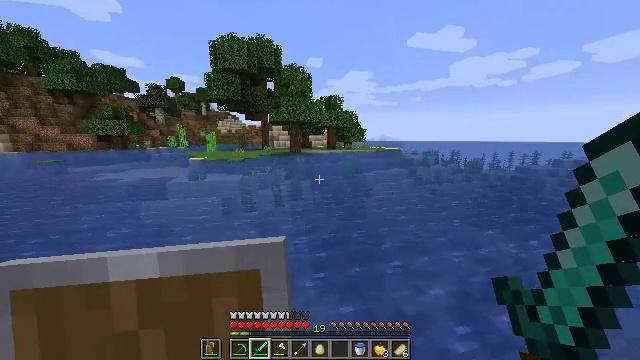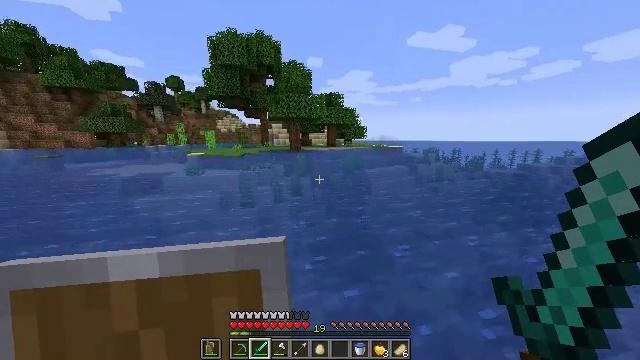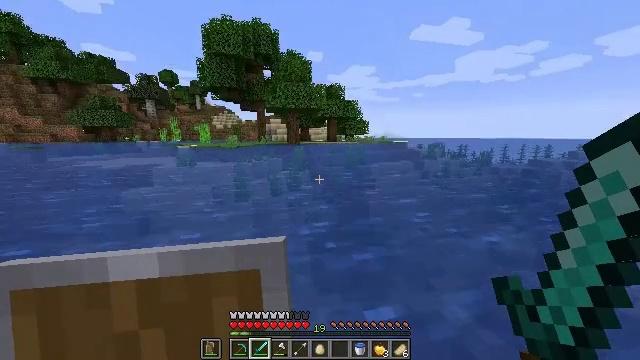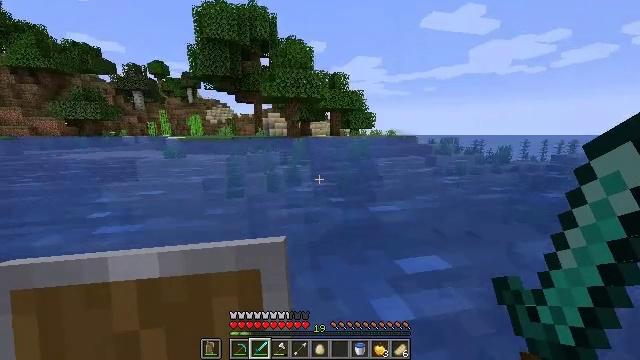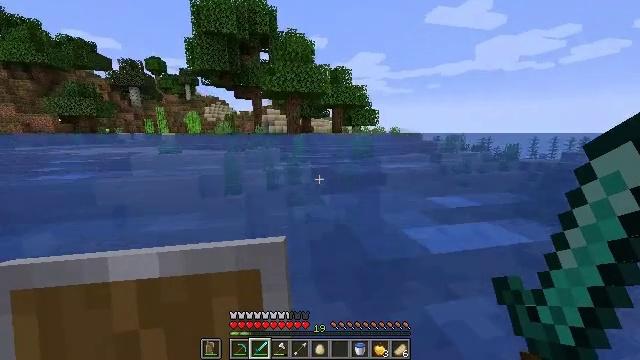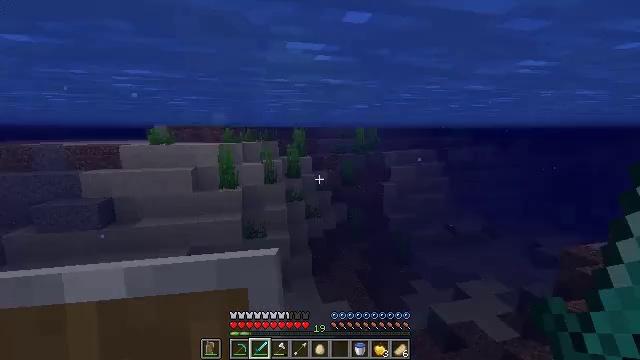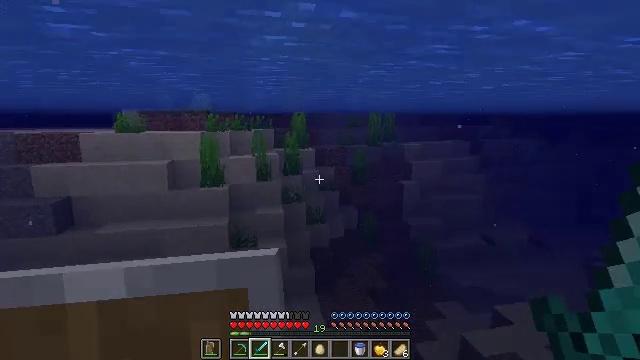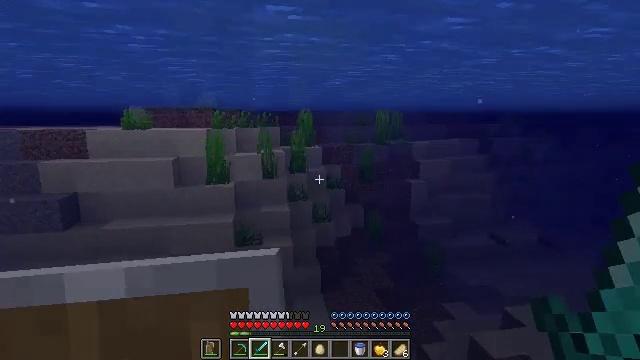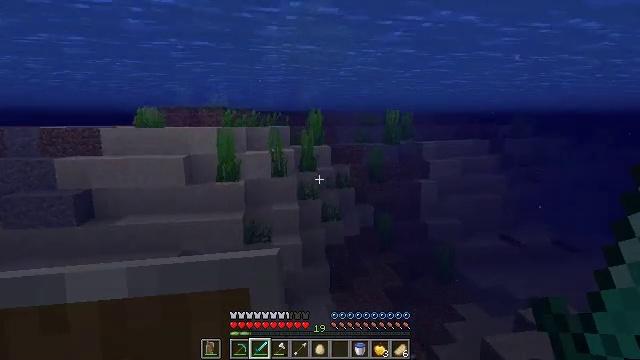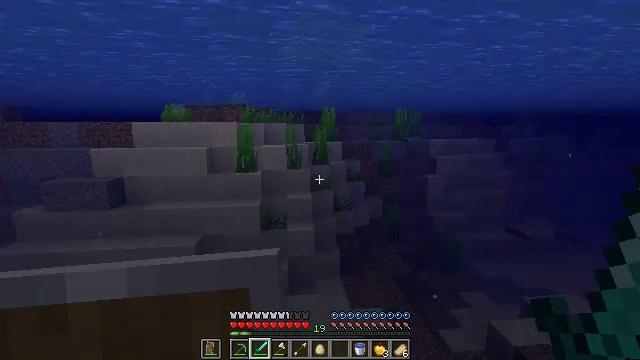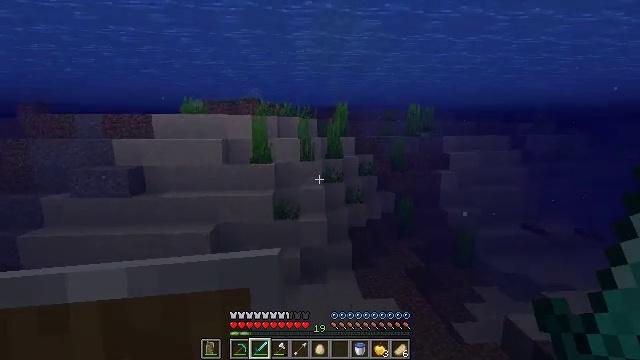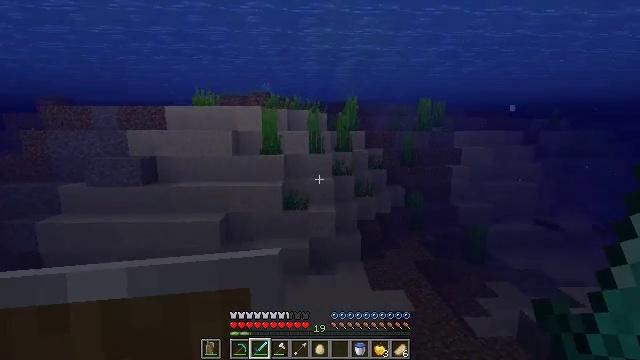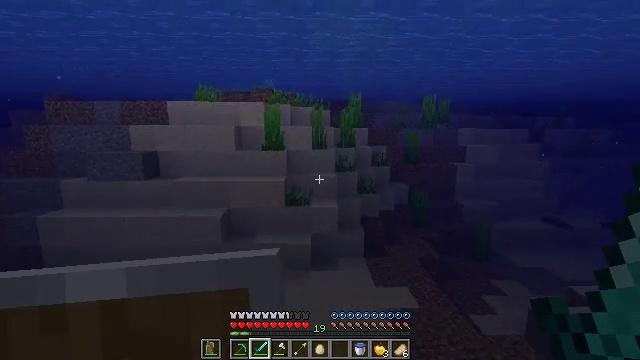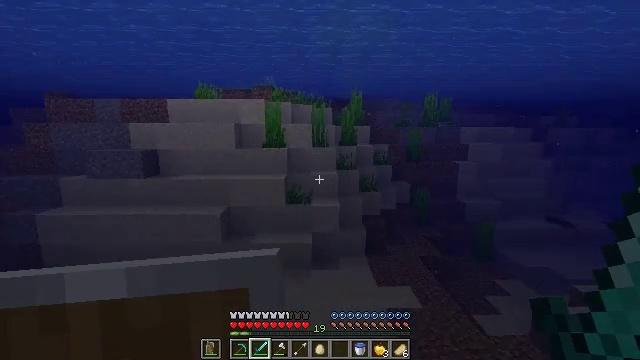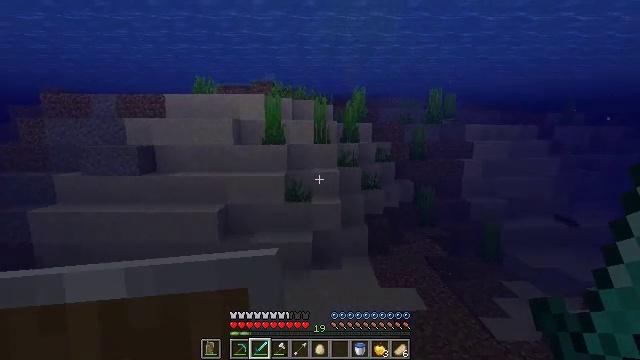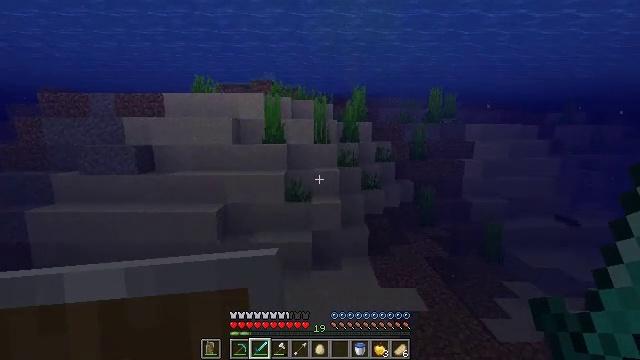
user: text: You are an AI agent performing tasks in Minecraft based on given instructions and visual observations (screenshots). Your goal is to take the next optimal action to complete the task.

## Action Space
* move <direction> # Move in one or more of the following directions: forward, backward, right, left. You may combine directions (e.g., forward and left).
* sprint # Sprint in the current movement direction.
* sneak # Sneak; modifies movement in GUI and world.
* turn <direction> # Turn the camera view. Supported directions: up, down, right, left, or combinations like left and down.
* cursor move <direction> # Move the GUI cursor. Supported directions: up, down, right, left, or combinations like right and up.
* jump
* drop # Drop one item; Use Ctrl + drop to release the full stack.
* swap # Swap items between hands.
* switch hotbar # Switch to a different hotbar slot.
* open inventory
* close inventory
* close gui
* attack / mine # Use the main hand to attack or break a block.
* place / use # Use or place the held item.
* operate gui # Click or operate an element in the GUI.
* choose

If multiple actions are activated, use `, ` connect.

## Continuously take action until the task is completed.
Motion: motion action
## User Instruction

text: Collect sand to make glass.
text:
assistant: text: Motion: move forward, sprint
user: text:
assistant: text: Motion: move forward, sprint
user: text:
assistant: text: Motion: move forward, sprint
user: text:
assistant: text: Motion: move forward, sprint
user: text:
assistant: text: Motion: move forward, sprint
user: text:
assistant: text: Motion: move forward, sprint
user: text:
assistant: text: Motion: move forward, sprint, turn left
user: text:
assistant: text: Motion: move forward, sprint, turn left
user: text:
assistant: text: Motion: move forward, sprint, turn left
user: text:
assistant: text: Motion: move forward, sprint, turn left
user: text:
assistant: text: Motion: move forward, sprint, turn left
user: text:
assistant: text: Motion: move forward, sprint
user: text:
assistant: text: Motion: move forward, sprint
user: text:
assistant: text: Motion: move forward, sprint
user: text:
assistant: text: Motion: move forward, sprint
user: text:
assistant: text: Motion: move forward, sprint
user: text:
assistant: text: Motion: move forward, sprint
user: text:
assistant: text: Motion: move forward, sprint
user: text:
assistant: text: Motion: move forward, sprint
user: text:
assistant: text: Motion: move forward, sprint
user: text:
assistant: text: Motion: move forward, sprint
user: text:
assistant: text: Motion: move forward, sprint
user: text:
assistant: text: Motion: move forward, sprint
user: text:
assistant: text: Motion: move forward, sprint
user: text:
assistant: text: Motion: move forward, sprint, turn left
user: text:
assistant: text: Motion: move forward, sprint, turn left and up
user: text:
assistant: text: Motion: move forward, sprint, turn left and up
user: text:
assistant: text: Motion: move forward, sprint, turn left and up
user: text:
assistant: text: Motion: move forward, sprint
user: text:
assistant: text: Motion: move forward, sprint